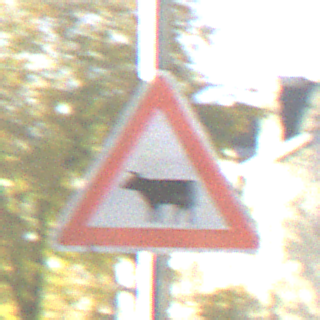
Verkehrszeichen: ViehtriebRechts
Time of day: SunriseSunset
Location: Outdoor (Urban)
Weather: PartlyCloudy
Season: Autumn
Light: Natural